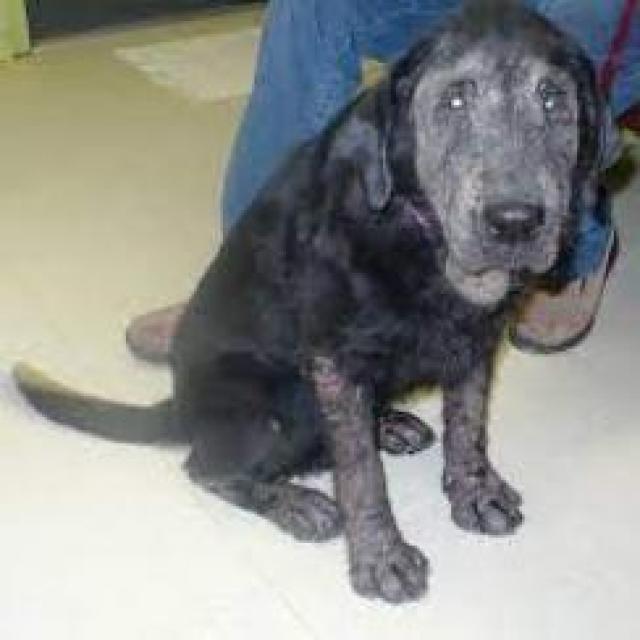
Canine fungal skin infection — characterized by alopecia, scaling, crusting, and circular lesions. Common agents include Malassezia and Candida species.